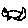
Label: cat